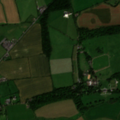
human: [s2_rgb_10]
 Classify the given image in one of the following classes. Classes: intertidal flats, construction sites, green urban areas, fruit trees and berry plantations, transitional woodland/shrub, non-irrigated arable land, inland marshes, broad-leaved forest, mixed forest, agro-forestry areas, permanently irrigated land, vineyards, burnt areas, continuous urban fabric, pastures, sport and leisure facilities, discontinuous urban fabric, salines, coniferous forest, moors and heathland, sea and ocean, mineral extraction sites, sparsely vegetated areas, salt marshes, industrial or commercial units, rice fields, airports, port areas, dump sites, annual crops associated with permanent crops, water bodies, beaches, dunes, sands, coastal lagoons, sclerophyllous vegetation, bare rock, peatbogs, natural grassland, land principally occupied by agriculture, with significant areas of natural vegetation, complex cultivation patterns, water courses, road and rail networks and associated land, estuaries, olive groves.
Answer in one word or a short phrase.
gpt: discontinuous urban fabric, non-irrigated arable land, pastures, broad-leaved forest